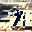
Label: 9